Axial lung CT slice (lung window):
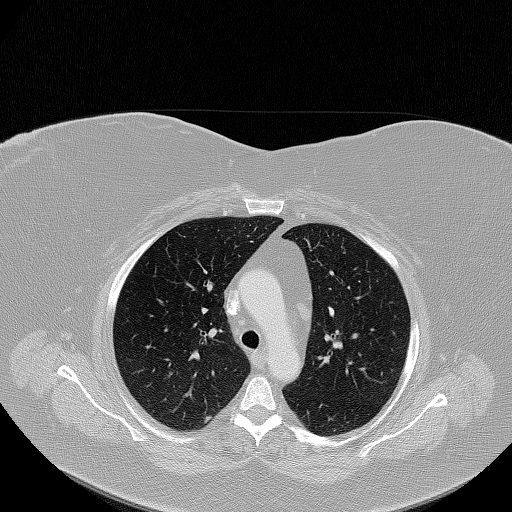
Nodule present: yes
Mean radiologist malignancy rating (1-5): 2.5